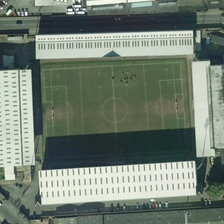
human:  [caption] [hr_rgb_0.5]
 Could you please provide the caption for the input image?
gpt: some buildings are around a stadium with some people .

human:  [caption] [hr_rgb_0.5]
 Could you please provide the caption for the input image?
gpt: some buildings are around a stadium with some people .

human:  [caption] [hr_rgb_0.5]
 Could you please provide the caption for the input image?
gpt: some buildings are around a stadium with some people .

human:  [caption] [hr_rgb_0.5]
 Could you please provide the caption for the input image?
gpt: some buildings are around a stadium with some people .

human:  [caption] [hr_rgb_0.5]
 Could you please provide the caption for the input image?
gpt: some buildings are around a stadium with some people .